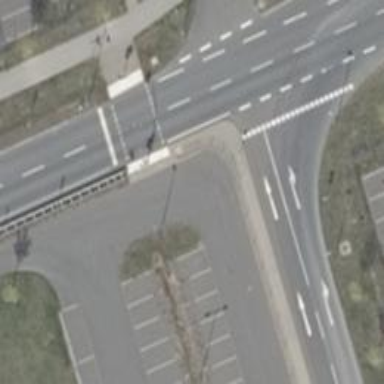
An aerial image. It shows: Asphalt parking aisle road.